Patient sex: F
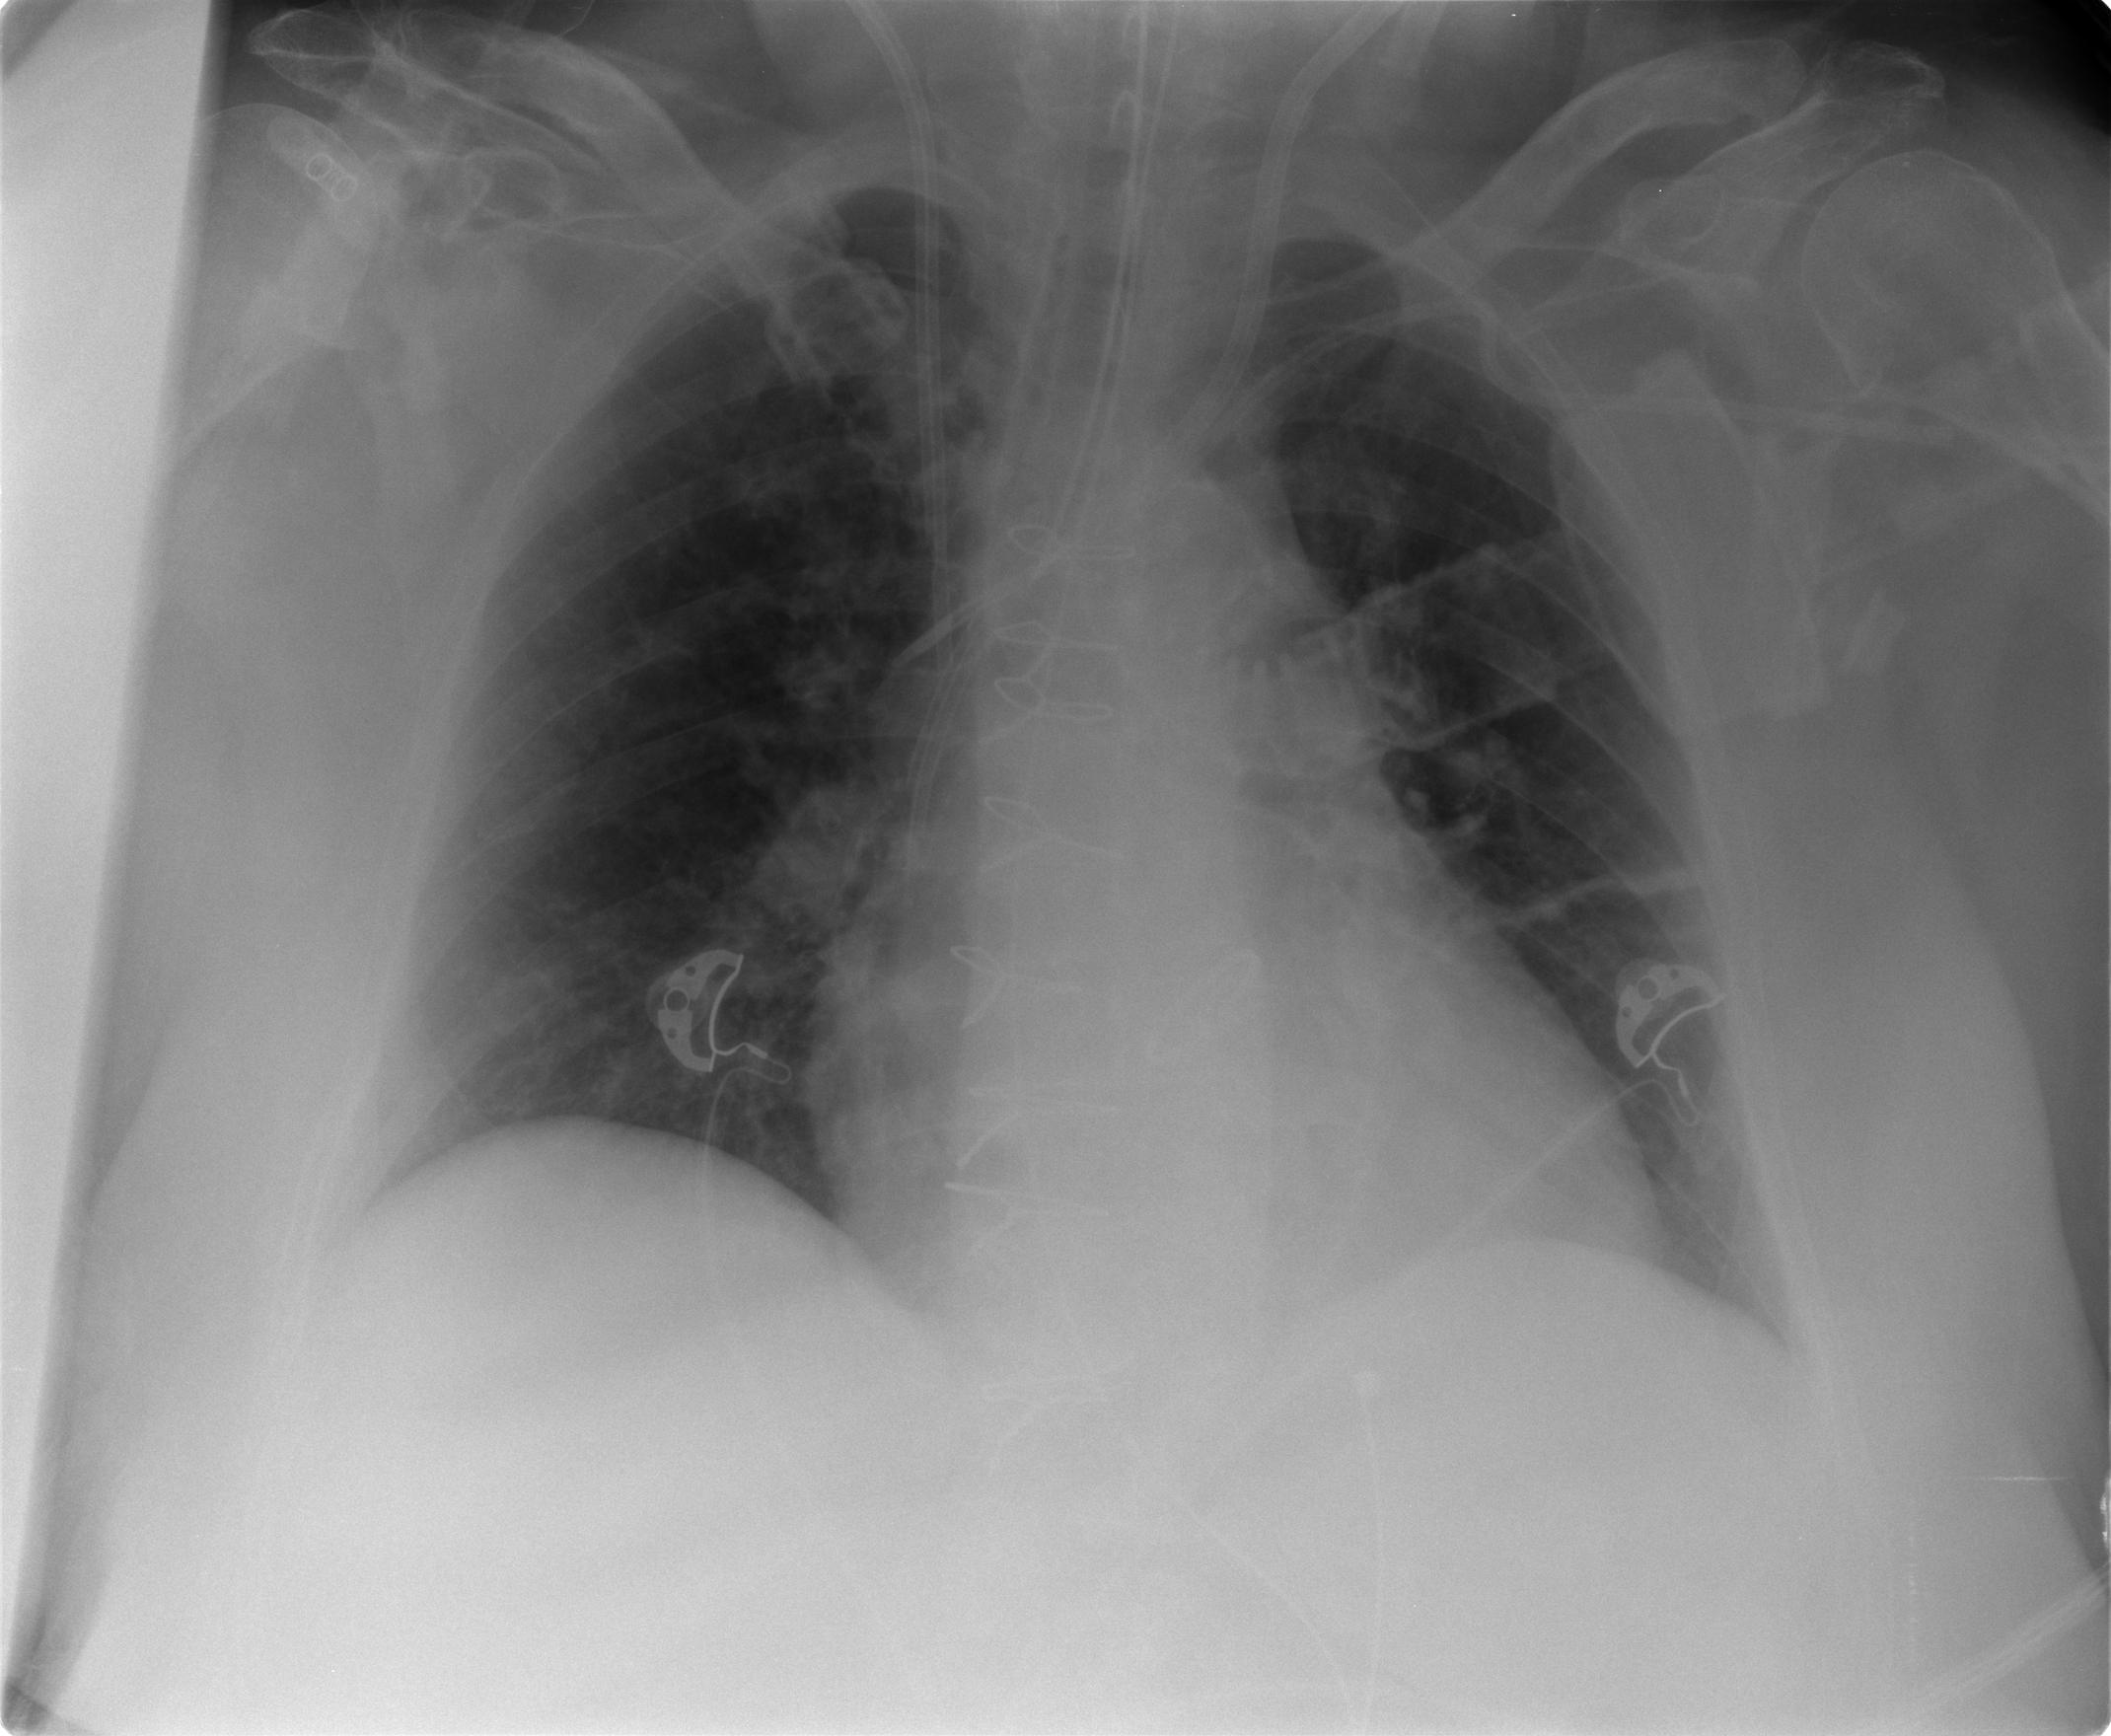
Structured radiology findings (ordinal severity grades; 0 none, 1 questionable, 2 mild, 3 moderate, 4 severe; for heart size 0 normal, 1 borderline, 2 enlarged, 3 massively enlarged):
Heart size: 2
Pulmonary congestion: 1
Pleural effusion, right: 0
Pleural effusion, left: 0
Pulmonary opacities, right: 1
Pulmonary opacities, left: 1
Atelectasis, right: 1
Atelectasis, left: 1